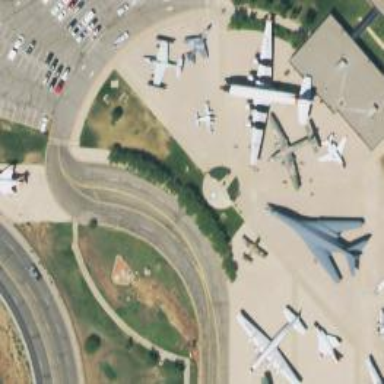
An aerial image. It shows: Historic memorial dedicated to aircraft.